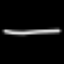
Label: line